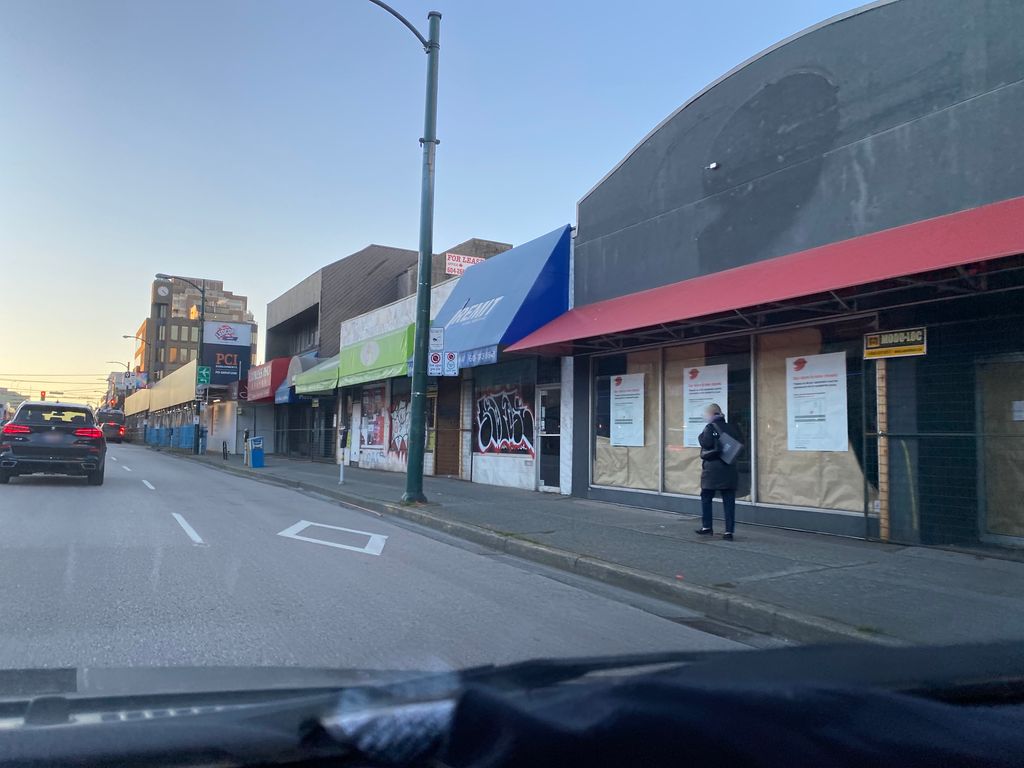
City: vancouver